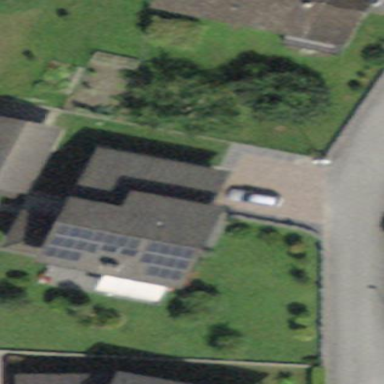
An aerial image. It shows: Detached building.